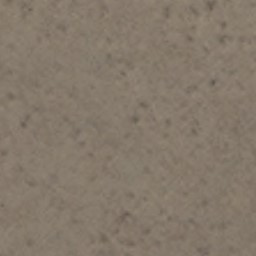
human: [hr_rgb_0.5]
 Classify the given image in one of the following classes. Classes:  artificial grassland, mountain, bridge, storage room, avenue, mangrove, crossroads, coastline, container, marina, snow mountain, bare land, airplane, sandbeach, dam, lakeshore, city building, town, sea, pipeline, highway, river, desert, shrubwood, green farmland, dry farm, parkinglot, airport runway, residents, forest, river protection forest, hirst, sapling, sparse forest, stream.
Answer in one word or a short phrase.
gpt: bare land